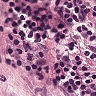
Metastatic tissue present: no